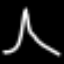
Label: The Eiffel Tower